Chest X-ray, PA view. Patient: 25 years old, sex F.
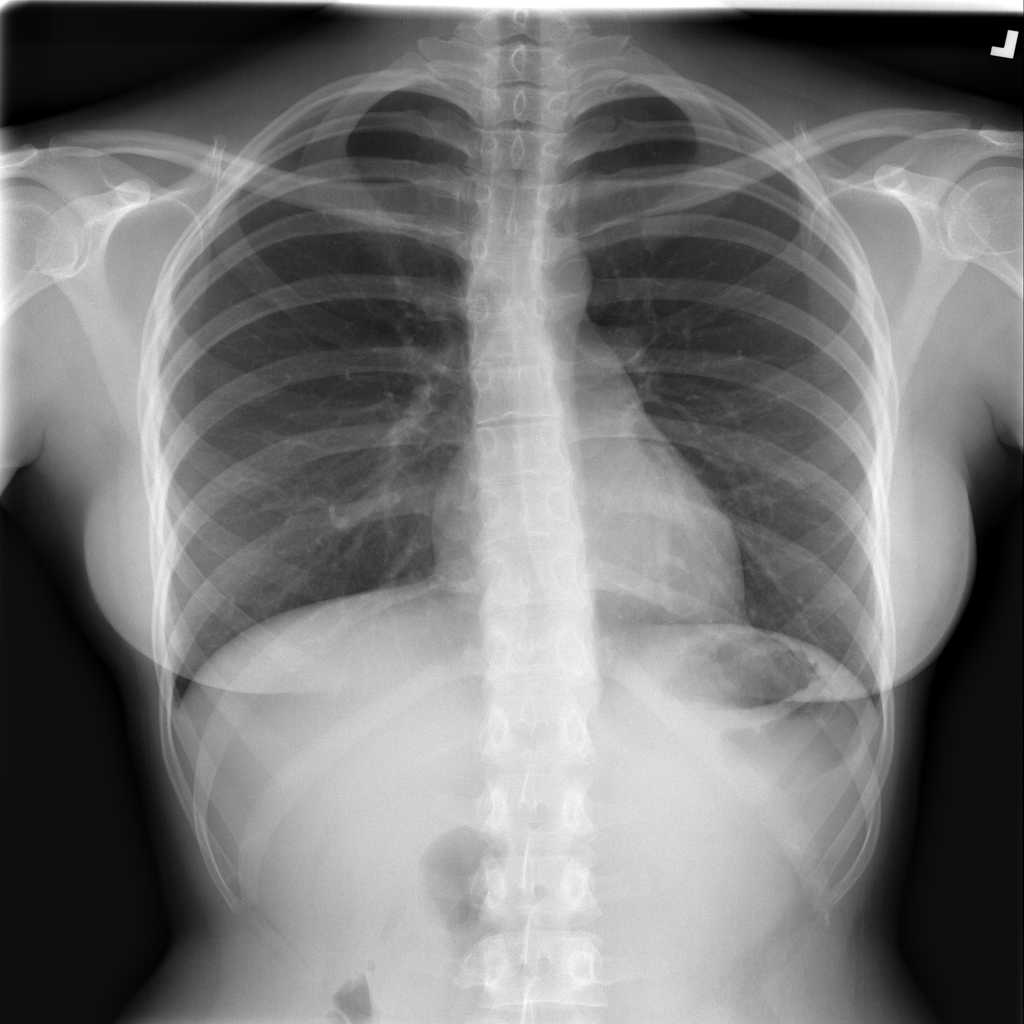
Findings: No Finding